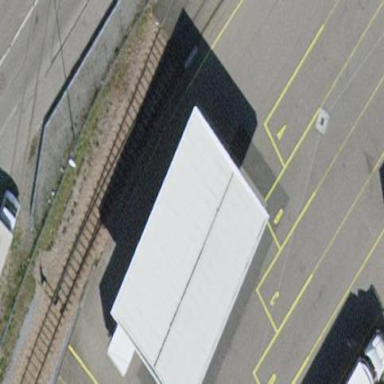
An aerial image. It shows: View of roof of building.